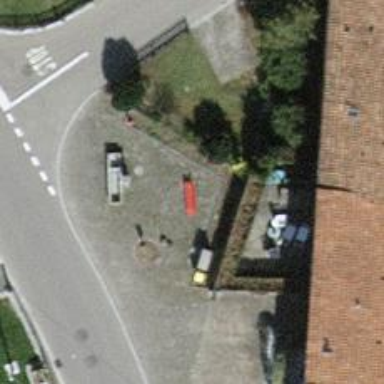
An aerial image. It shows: Red bench.